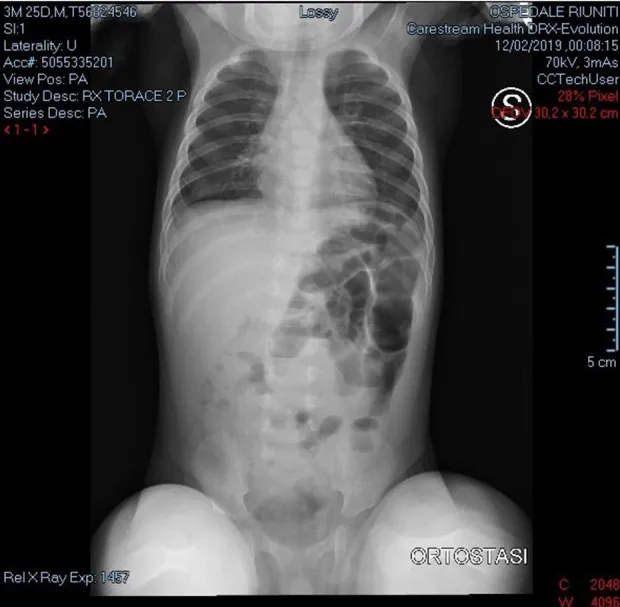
Plain abdominal x-ray showed air fluid levels.
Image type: radiology (x_ray)